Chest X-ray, PA view. Patient: 30 years old, sex F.
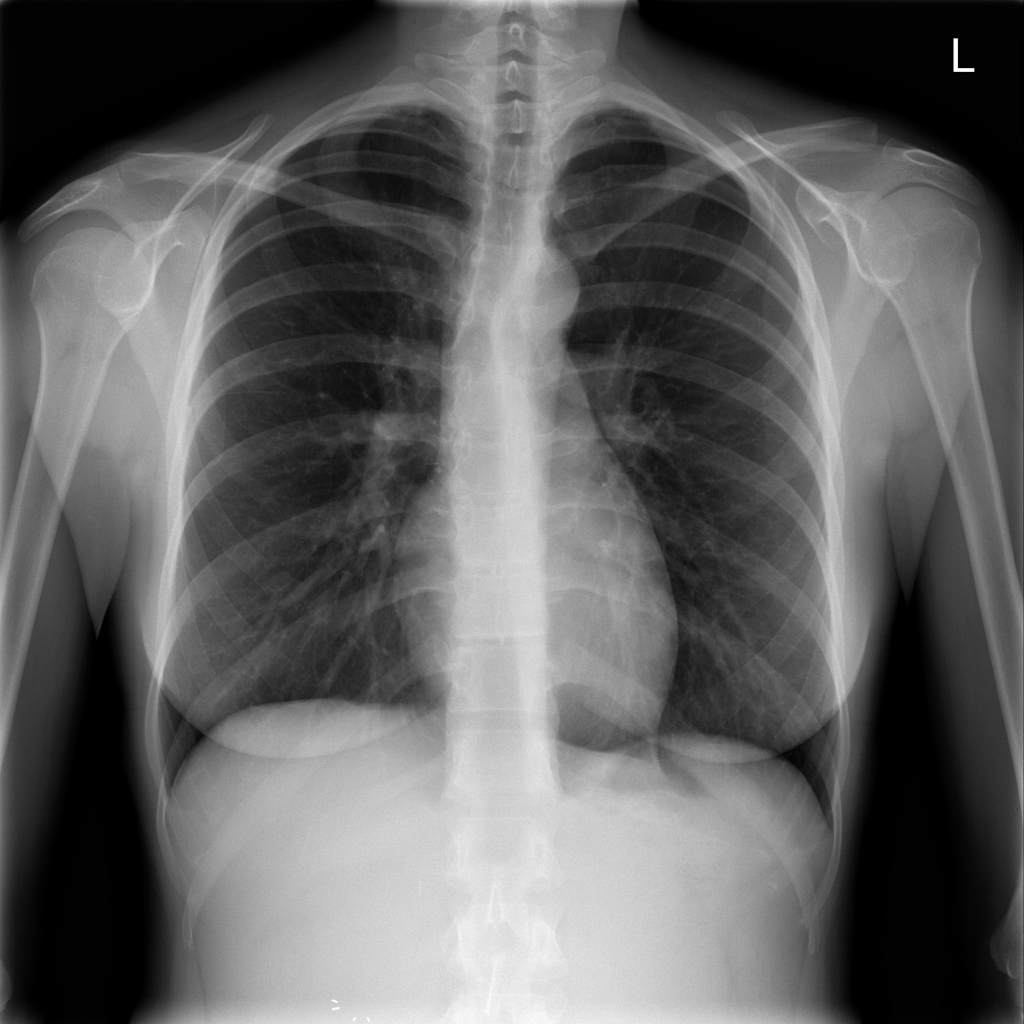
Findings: No Finding